Field crop: tomato
Growth stage: 1
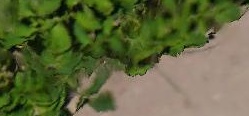
Species: tomato